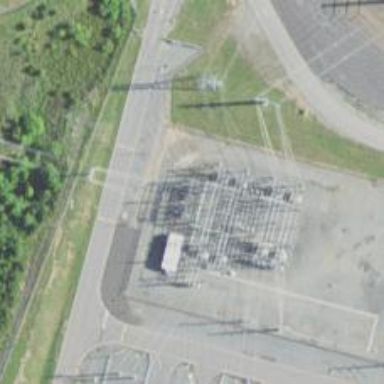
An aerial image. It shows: Switch for power supply.